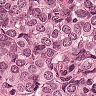
Metastatic tissue present: yes